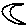
Label: moon